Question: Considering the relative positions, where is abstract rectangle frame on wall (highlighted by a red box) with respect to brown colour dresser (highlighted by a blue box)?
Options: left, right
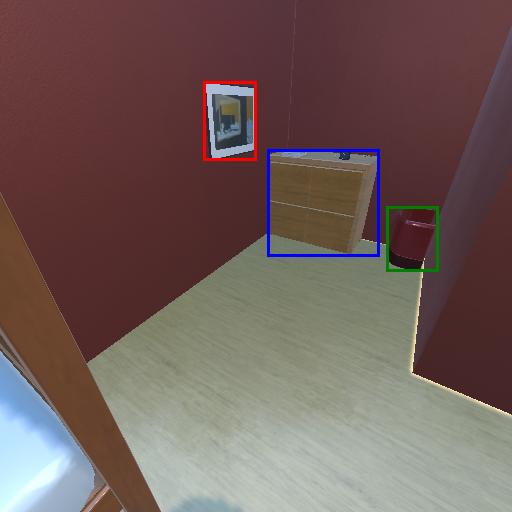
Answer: left